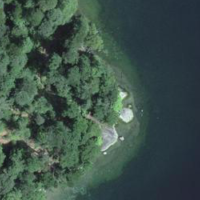
EUNIS habitat code: 14
Species observed at this site:
Fagus sylvatica
Ilex aquifolium